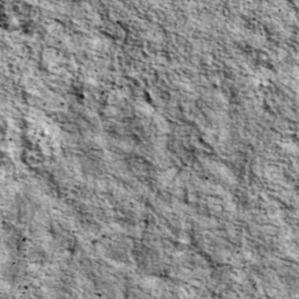
Label: non_frost